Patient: sex M, age 57
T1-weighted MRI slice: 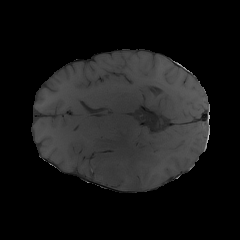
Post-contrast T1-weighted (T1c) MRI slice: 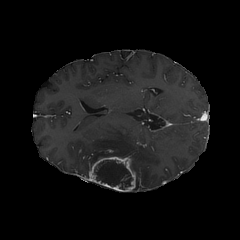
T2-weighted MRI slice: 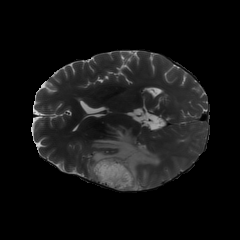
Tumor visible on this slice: yes
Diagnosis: Glioblastoma, IDH-wildtype
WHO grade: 4